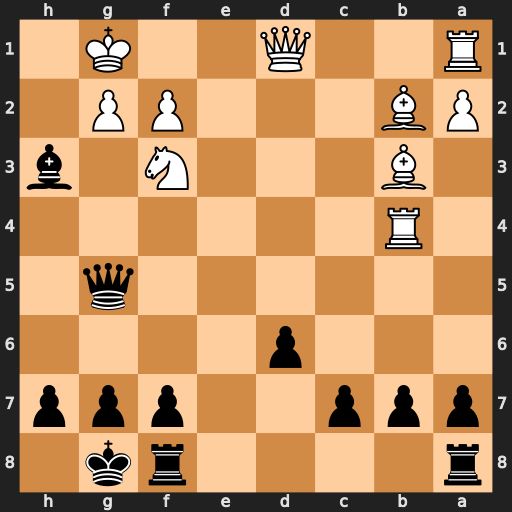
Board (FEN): r4rk1/ppp2ppp/3p4/6q1/1R6/1B3N1b/PB3PP1/R2Q2K1
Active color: b
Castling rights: -
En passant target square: -
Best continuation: Qxg2#